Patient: sex M, age 76
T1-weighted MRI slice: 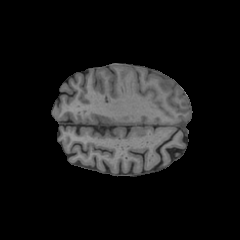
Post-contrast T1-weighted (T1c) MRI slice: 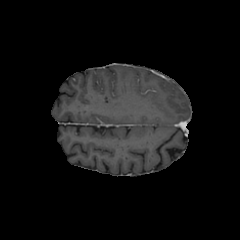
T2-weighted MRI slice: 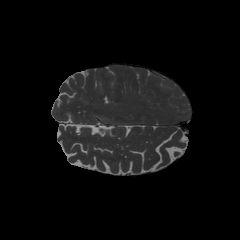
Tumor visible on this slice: no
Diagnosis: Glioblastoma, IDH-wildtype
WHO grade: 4